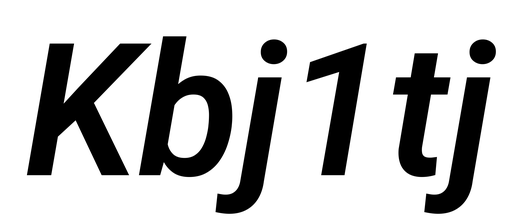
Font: Roboto-Italic_SemiBold_Italic